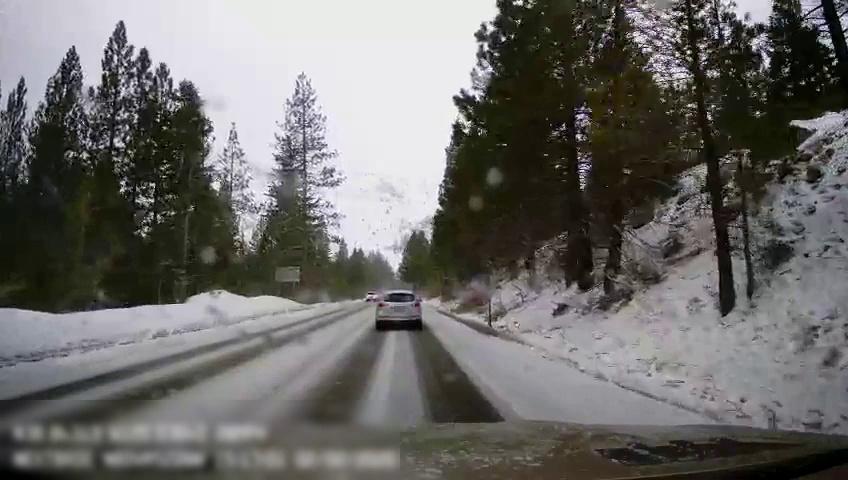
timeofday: Day
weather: Snowy
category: Drivable Space
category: Vehicles | SUV
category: Vehicles | Car